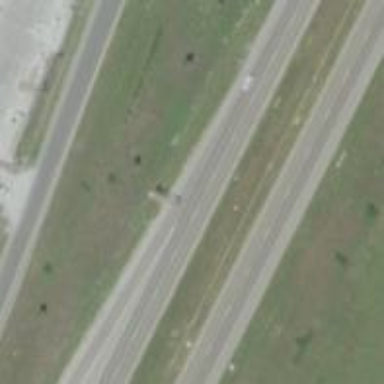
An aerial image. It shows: Motorway junction.